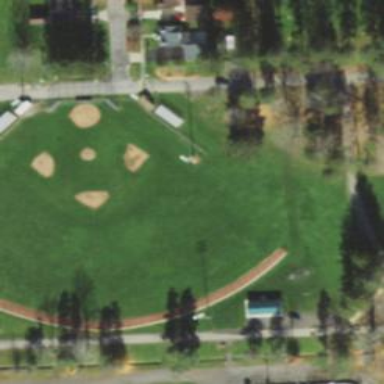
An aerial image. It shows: Baseball pitch for leisure and sports activities.